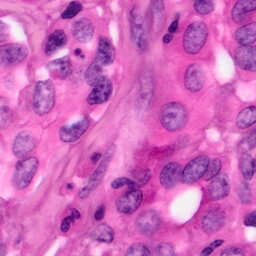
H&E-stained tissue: Pancreatic